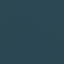
Land use / land cover class: SeaLake